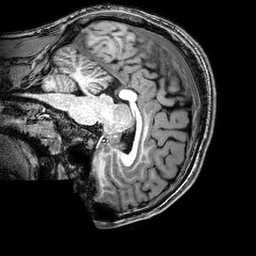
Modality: T1w
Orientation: sagittal
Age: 21
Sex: male
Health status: healthy
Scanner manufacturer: philips
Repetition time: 0.008181 s
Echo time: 0.00376 s